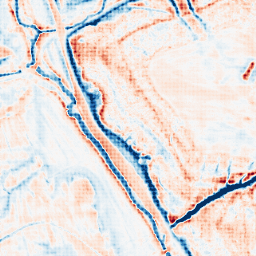
Category: edge_preserving
Decomposition family: anisotropic_diffusion
Decomposition parameters: iterations: 50
kappa: 10
gamma: 0.2
Upsampling method: sinc_hamming
Upsampling parameters: scale: 4
kernel_size: 4
Upsampling scale: 4